Field crop: tomato
Growth stage: 1
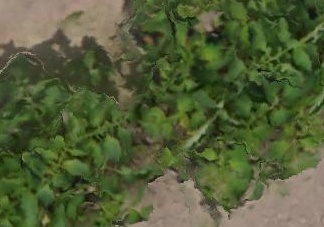
Species: tomato